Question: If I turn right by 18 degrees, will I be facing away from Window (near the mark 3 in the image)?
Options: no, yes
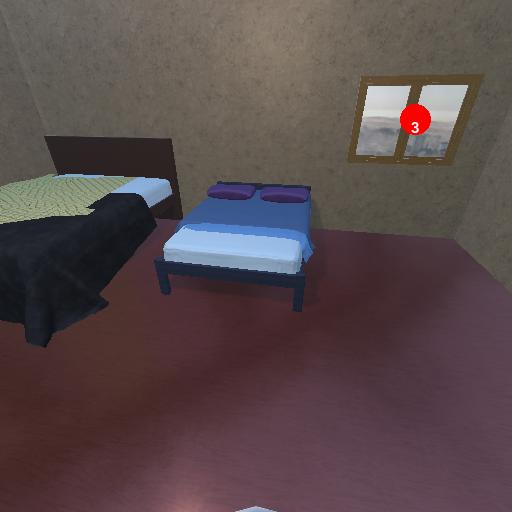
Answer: no